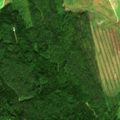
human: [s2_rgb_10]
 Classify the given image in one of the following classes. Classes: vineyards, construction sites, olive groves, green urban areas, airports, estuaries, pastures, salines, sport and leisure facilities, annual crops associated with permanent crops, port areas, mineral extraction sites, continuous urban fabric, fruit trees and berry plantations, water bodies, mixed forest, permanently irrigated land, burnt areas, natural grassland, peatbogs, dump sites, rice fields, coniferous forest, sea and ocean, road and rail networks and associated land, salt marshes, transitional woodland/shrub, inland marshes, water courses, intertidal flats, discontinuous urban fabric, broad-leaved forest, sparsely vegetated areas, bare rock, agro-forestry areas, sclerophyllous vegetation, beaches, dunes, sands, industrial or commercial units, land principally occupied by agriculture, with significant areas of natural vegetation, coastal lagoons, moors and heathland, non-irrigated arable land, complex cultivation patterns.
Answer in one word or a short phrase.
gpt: non-irrigated arable land, mixed forest, transitional woodland/shrub